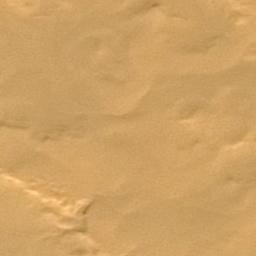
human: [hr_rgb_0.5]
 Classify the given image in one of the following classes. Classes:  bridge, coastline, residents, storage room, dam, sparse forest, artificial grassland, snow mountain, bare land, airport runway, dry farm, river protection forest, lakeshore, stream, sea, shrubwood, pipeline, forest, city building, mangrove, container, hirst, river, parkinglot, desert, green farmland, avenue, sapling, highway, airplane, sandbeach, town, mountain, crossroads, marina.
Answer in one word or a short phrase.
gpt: desert